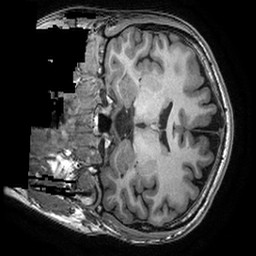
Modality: T1w
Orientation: coronal
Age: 34
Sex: male
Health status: healthy
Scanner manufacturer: ge